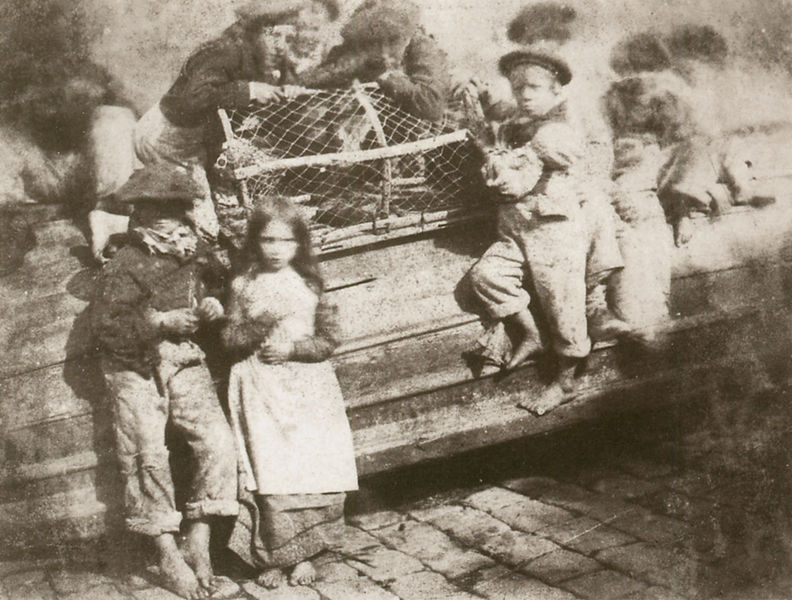
Titel: Angelnde Kinder, New Haven (Enfants de pecheurs)
Künstler: D.-O. Hill
Schlagwörter: gruppe, schatten, menschen, mädchen, holz, hut, hüte, kleid, kopfbedeckungen, schwarz, strasse, weiss, blick, kappe, kappen, mütze, mützen, arm, steine, qualm, kind, boot, kahn, kinder, kopfbedeckung, schürze, pflaster, jungen, knaben, sepia, dampf, korb, junge, foto, fotografie, barfuss, fugen, schwarz-weiss, kopfsteinpflaster, kleidchen, photo, kiel, fischerei, kreig, armut, netz, reuse, fische, photografie, gepflastert, gruppenfoto, fotot, verwackelt, pflasetr, mägdelein, hummerfalle